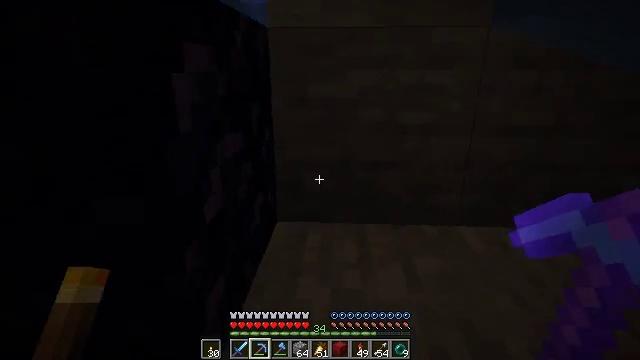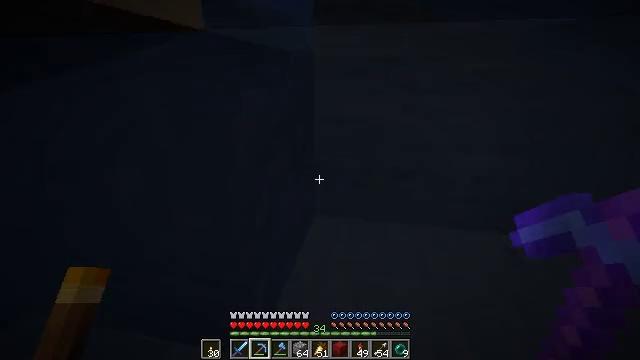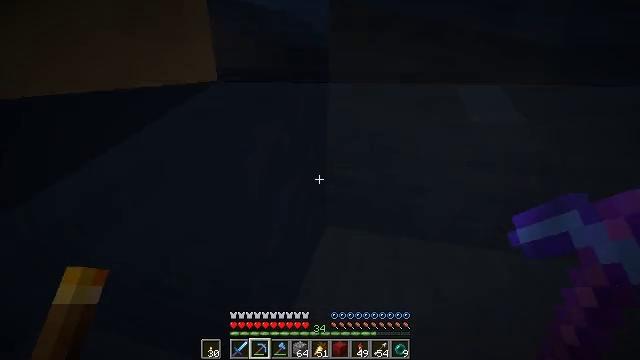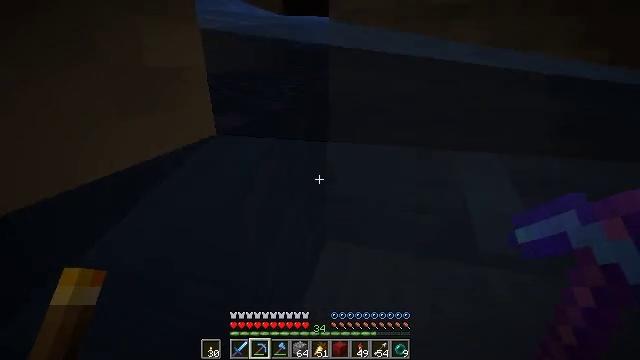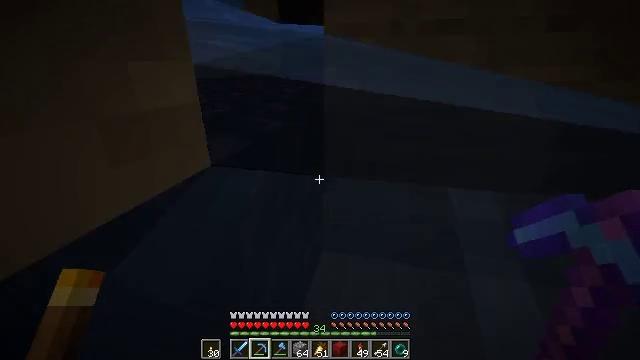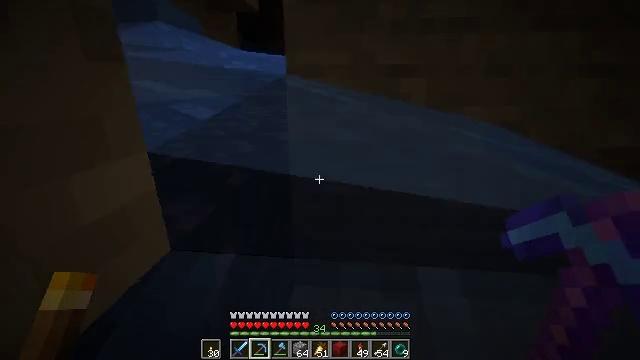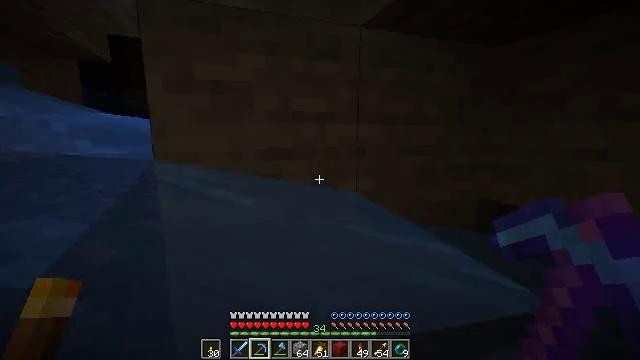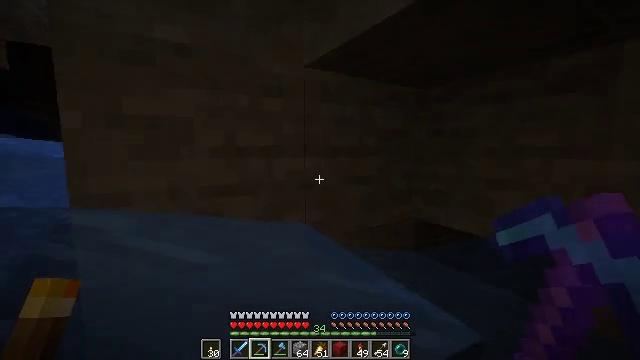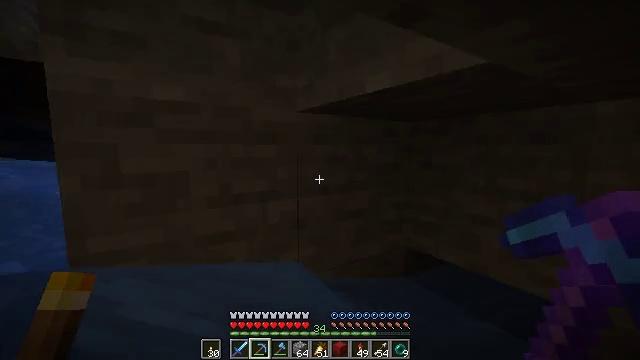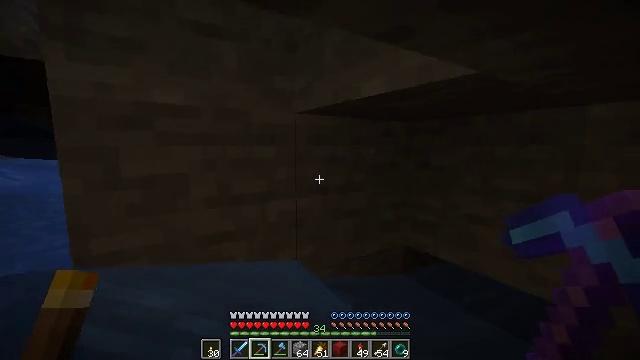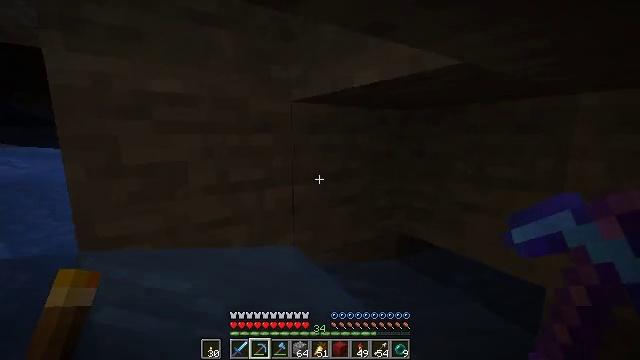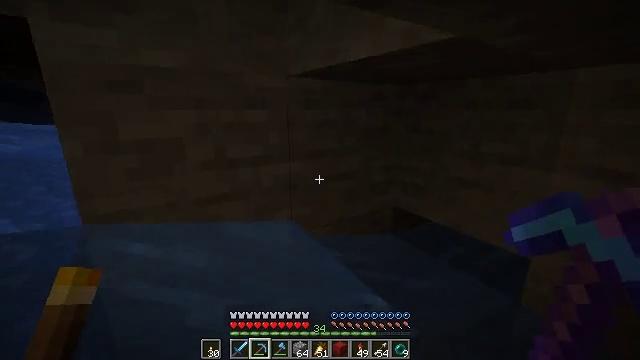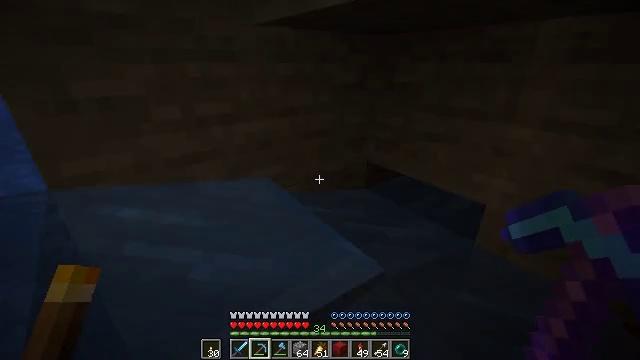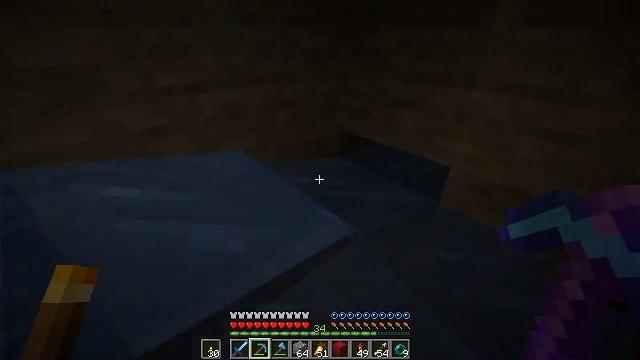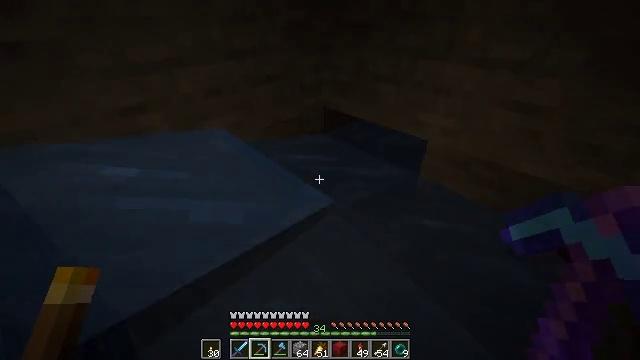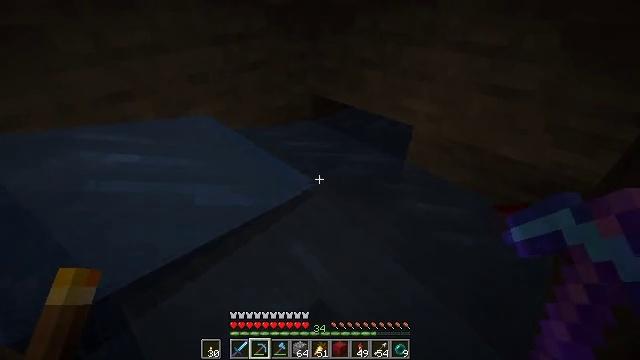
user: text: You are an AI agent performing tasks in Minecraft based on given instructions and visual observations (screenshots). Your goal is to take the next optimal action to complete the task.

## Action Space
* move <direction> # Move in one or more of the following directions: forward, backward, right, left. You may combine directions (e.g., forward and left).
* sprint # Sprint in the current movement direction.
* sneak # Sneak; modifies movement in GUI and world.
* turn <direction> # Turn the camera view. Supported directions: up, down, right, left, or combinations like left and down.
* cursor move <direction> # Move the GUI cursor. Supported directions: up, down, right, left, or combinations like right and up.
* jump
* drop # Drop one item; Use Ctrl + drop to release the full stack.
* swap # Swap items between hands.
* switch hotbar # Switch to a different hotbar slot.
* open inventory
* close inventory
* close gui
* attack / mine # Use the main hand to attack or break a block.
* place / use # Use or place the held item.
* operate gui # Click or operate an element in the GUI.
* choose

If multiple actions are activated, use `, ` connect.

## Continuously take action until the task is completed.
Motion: motion action
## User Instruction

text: Remove oak planks from your possession.
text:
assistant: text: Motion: move forward, turn left and down, jump
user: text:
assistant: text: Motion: move forward, turn left and down, jump
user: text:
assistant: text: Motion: move forward, jump
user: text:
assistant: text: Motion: move forward, jump
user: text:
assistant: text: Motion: move forward, turn right and up, jump
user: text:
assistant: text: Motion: move forward, turn right and up, jump
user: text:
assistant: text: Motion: turn right and up, jump
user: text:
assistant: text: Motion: turn right, jump
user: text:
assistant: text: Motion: jump
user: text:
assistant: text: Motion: turn down, jump
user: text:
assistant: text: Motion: turn down, jump
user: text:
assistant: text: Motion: turn right and down, jump
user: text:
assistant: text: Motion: turn right and down, jump
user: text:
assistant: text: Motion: turn right and down, jump
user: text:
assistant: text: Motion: turn right and down, jump
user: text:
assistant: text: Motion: jump
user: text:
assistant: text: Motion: move left, jump
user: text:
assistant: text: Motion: move left, jump
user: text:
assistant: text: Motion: move left, jump
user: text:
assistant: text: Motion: move left, jump
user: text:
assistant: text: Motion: move forward and move left, jump
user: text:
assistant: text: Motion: move forward, jump
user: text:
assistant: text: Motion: move forward
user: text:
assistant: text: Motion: turn right, open inventory
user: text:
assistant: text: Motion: cursor move right, open inventory
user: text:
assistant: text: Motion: cursor move right
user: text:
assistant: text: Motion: no_op
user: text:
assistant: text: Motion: no_op
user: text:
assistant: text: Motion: no_op
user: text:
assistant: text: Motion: no_op